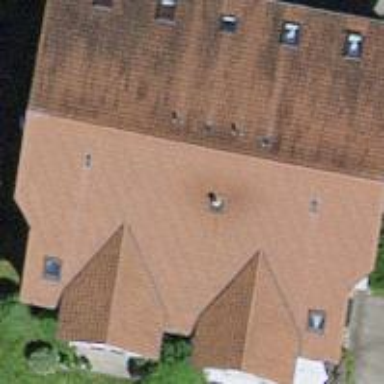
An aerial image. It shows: Gabled roof apartments building.